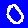
Digit: 0